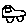
Label: car